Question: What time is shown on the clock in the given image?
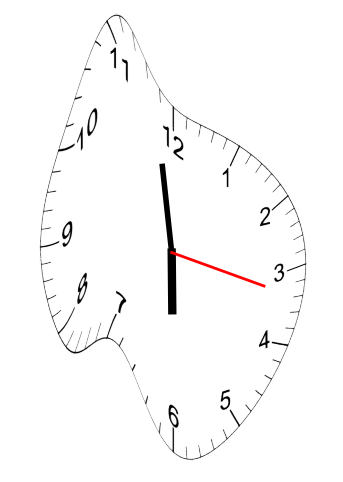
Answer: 05:58:17